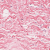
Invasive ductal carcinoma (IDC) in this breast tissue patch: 0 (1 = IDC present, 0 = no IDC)